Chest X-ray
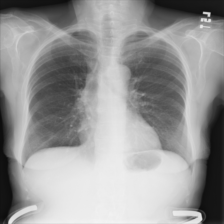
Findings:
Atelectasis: negative
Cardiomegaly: negative
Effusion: negative
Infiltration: negative
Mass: negative
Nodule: negative
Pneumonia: negative
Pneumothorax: negative
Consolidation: negative
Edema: negative
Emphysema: negative
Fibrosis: negative
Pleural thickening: negative
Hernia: negative